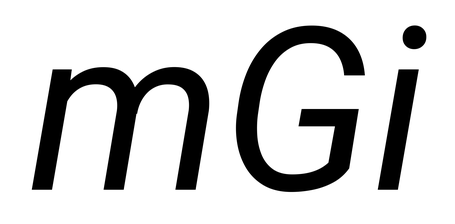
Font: Roboto-Italic_Italic